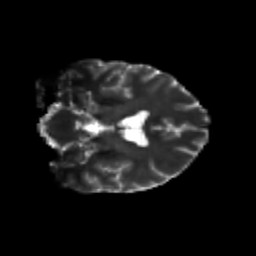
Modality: T2w
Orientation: coronal
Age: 36
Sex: male
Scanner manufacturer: siemens
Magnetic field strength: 3 T
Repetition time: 3.5 s
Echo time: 0.113 s